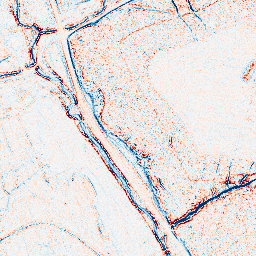
Category: edge_preserving
Decomposition family: anisotropic_diffusion
Decomposition parameters: iterations: 10
kappa: 30
gamma: 0.05
Upsampling method: regularized
Upsampling parameters: scale: 2
lambda_reg: 0.01
Upsampling scale: 2